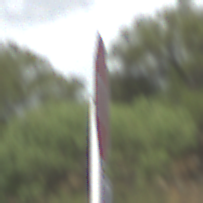
Verkehrszeichen: Stop
Zusatzzeichen unten: VerlaufVorfahrtsstrasse10
Umgebung: Outdoor, Nature
Tageszeit: Midday
Wetter: PartlyCloudy
Licht: Natural
Jahreszeit: NotSpecified
Kontrast: HighContrast